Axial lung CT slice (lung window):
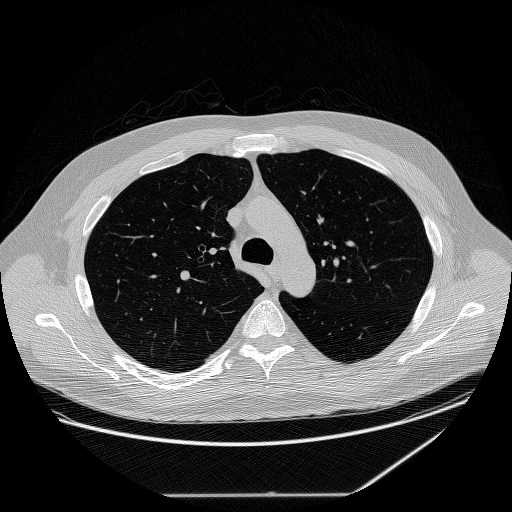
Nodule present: no